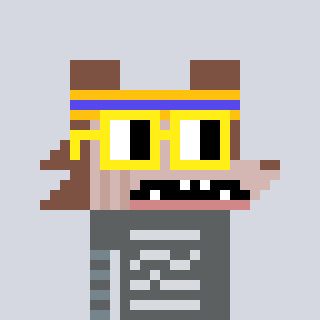
a pixel art character with square yellow glasses, a werewolf-shaped head and a computerblue-colored body on a cool background